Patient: sex M, age 68
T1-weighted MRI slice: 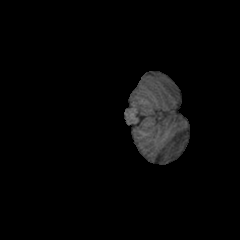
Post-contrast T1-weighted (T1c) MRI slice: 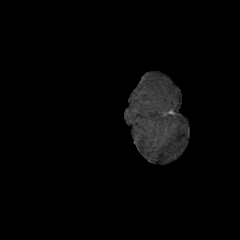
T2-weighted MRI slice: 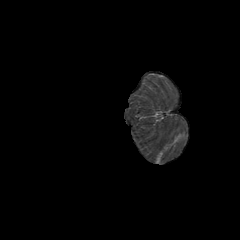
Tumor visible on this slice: no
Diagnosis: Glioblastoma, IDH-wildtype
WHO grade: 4